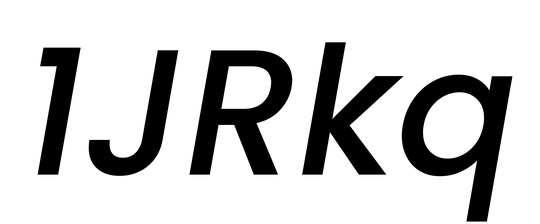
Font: Poppins-MediumItalic